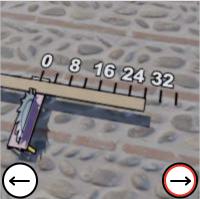
Task: length
Answer: 28
First scale value: 8.0